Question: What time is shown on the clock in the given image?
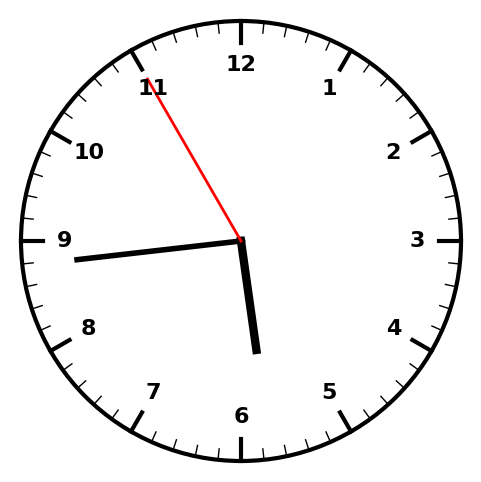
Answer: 05:43:55